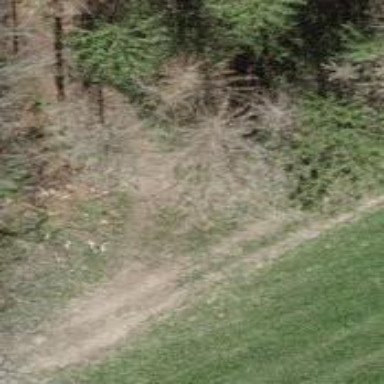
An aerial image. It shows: Grass track road with grade 5 tracktype.